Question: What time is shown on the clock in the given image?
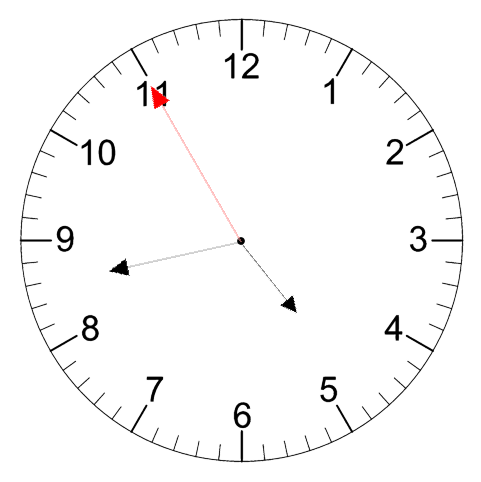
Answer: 04:42:55